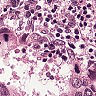
Metastatic tissue present: yes